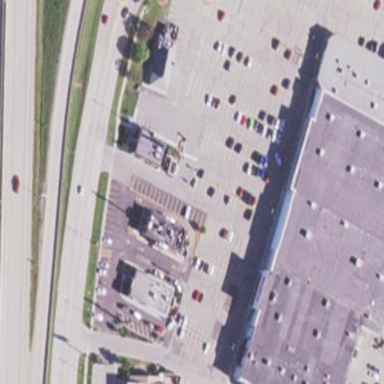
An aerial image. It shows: Retail building.